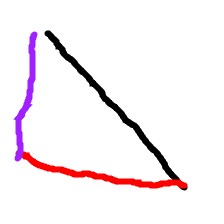
Shape: triangle